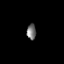
Tissue: prostate
Cell type: T cells
Senescence score: 0.7655
Nuclear area (px): 141
Mean DAPI intensity: 119